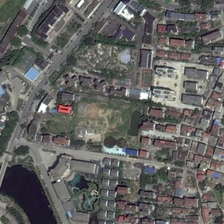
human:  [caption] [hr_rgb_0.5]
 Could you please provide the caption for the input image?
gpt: many buildings and some green trees are near a river in a resort .

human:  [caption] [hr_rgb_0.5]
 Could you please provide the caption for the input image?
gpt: many buildings and some green trees are near a river in a resort .

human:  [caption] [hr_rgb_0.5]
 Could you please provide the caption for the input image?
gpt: many buildings and some green trees are near a river in a resort .

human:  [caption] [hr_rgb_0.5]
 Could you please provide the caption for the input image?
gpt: many buildings and some green trees are near a river in a resort .

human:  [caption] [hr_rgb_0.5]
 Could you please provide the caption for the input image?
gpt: many buildings and some green trees are near a river in a resort .